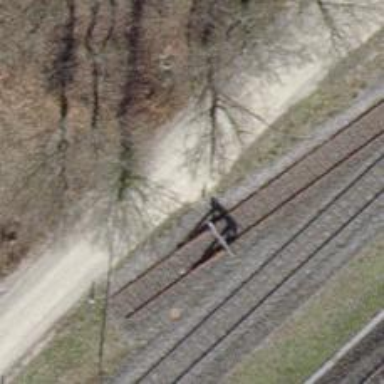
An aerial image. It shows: Railway buffer stop.